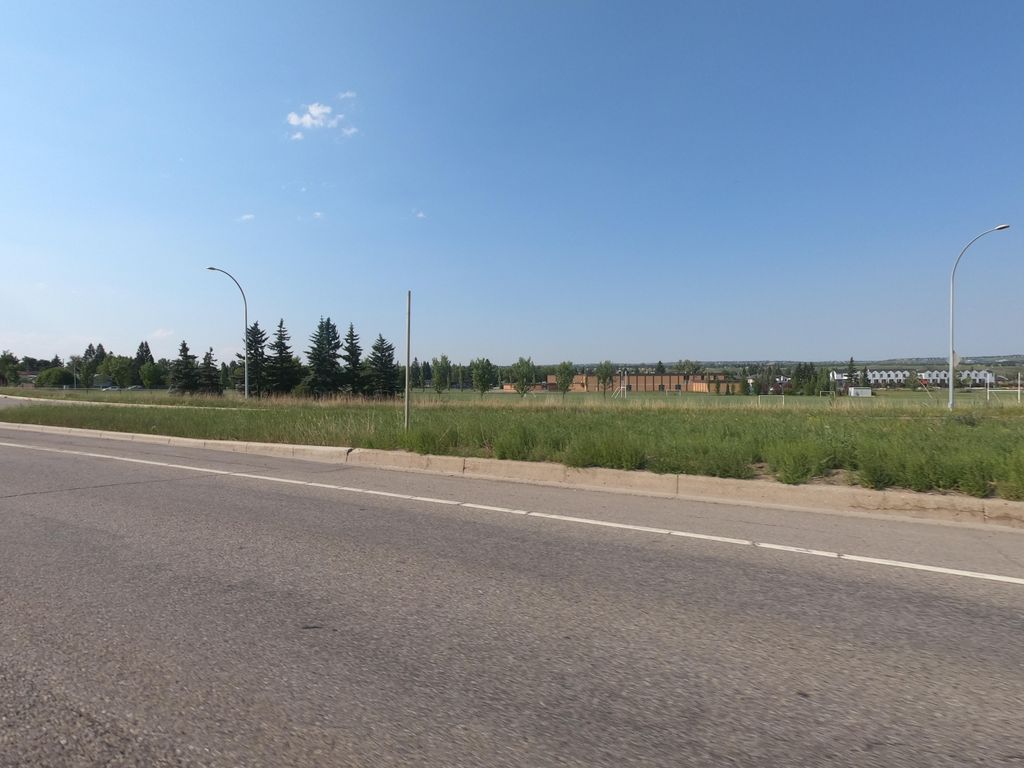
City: calgary